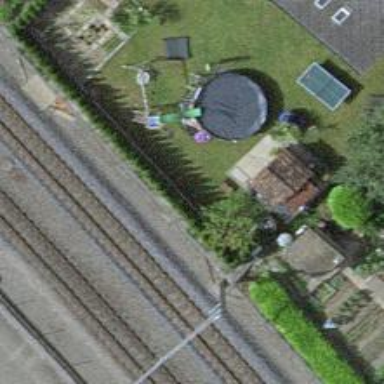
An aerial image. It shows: Narrow-gauge railway track electrified by contact line.